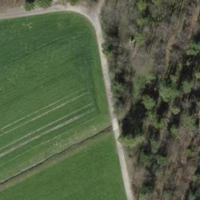
EUNIS habitat code: 24
Species observed at this site:
Lysimachia vulgaris